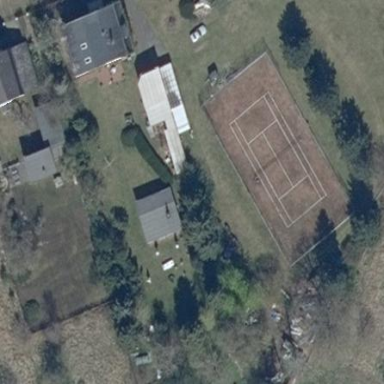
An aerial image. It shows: Tennis court on the leisure land pitch.